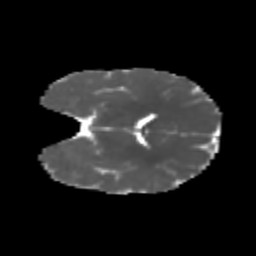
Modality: MD
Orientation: coronal
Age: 7
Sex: female
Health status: healthy